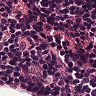
Metastatic tissue present: no